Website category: university
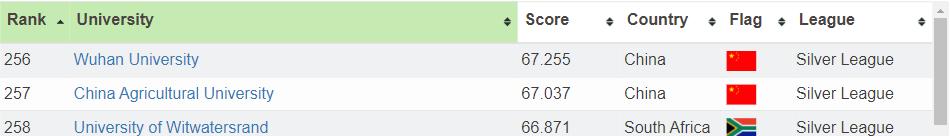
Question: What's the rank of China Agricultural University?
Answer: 257

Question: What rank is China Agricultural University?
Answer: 257

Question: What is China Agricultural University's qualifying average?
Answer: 257

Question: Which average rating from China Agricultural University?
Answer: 257

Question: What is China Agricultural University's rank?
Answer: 257

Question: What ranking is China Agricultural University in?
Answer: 257

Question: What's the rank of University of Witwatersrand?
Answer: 258

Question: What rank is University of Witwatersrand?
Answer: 258

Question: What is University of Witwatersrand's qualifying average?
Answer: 258

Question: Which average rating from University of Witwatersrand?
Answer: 258

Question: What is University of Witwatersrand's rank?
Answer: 258

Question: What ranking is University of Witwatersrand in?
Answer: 258

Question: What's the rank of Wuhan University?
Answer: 256

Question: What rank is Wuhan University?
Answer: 256

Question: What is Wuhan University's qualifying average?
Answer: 256

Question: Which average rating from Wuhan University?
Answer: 256

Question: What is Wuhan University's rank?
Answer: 256

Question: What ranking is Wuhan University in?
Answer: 256

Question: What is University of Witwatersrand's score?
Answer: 66.871

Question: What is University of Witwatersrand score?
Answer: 66.871

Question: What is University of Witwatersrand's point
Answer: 66.871

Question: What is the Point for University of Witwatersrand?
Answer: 66.871

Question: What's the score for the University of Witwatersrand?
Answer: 66.871

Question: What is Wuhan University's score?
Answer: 67.255

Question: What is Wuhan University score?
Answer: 67.255

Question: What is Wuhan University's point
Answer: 67.255

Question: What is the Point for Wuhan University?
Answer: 67.255

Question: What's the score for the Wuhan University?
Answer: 67.255

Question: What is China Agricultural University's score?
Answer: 67.037

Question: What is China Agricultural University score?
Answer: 67.037

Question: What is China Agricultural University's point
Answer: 67.037

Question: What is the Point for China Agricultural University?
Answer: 67.037

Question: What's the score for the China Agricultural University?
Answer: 67.037

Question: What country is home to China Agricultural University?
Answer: China

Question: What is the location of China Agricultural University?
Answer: China

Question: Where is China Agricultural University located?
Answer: China

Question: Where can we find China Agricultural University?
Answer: China

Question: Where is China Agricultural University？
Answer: China

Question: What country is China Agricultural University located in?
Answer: China

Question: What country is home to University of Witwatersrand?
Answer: South Africa

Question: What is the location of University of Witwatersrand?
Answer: South Africa

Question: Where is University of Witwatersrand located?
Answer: South Africa

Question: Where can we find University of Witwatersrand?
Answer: South Africa

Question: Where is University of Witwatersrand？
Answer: South Africa

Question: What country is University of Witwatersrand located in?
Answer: South Africa

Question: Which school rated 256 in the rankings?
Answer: Wuhan University

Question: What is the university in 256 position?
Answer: Wuhan University

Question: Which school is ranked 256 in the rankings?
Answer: Wuhan University

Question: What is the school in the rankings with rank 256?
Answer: Wuhan University

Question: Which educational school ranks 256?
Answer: Wuhan University

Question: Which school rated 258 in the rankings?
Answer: University of Witwatersrand

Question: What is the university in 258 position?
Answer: University of Witwatersrand

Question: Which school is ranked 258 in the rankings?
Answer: University of Witwatersrand

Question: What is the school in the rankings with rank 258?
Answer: University of Witwatersrand

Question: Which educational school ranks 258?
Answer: University of Witwatersrand

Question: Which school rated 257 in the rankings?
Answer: China Agricultural University

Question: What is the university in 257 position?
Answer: China Agricultural University

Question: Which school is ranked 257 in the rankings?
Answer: China Agricultural University

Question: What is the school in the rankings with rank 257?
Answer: China Agricultural University

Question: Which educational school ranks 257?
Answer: China Agricultural University

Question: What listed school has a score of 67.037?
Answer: China Agricultural University

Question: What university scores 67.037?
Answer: China Agricultural University

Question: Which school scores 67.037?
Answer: China Agricultural University

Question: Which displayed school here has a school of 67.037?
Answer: China Agricultural University